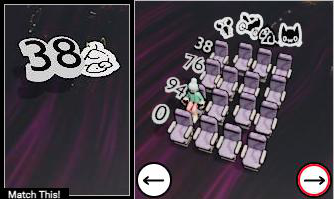
Task: seats
Answer: no